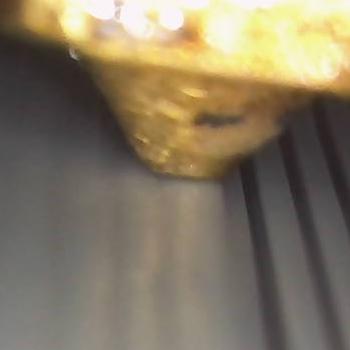
Flow rate: 235%